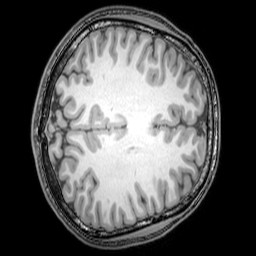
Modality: T1w
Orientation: axial
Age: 22
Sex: male
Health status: healthy
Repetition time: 0.081 s
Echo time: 0.037 s